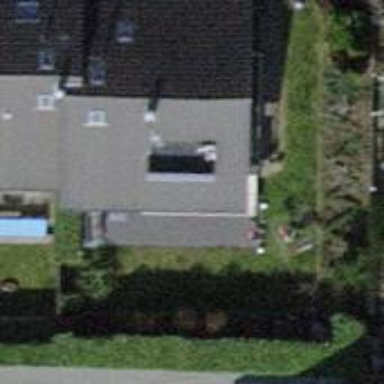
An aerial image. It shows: Semidetached house.